Question: My question spawns from me sending an email to the user with something like the following:
<URL>
As you can see, what I'm trying to do is pass a url as the parameter "dest" so that the login page will know where to redirect after the user logs in. However, I'm presented with the following:

This is the View I use to create the email:
'''
<p>
<?if($this->invitation->user):?>
<a href='<?=$this->serverUrl($this->baseUrl().$this->url(array(
'action'=>'index',
'controller'=>'login',
'dest'=>$this->url(array(
'action'=>'confirm',
'controller'=>'invitation',
'confirmation_key'=>$this->invitation->confirmation_key
))
)));?>'>Log in to confirm this invitation.</a>
//The view continues...
'''
Any idea on how to keep this from translating the URI encoded items to their literal value would be greatly appreciated.
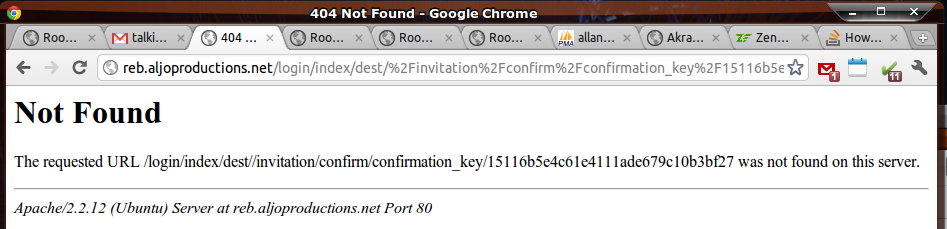
Answer: Can't you just send it over as a simpel GET parameter?
Like <URL>
That's how it's mostly done actually.